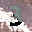
Label: 3